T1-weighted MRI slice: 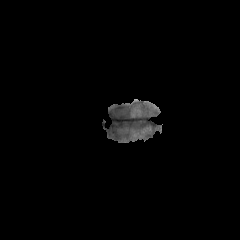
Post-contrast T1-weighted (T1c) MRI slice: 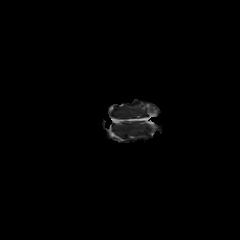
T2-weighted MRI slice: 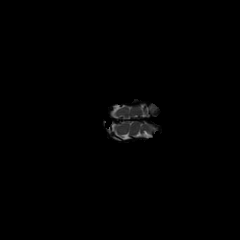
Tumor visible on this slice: no